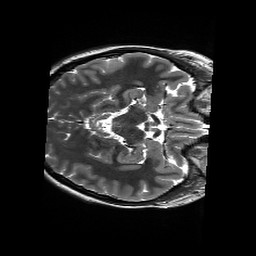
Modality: T2w
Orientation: axial
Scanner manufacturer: siemens
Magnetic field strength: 3 T
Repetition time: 13.52 s
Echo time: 0.088 s